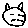
Label: cat